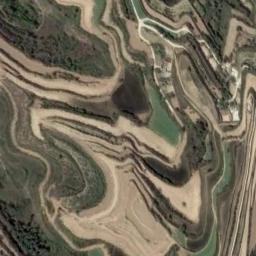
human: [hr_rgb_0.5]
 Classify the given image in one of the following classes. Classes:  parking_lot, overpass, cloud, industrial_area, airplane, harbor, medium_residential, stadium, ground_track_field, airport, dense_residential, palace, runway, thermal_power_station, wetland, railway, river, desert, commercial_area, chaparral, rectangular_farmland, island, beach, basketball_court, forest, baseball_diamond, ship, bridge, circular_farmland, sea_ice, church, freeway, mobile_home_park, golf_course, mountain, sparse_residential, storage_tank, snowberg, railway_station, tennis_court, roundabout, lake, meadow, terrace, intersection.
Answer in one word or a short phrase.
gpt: terrace